Interaction volume radius: 5 \u00c5
Interaction volume height: 15 \u00c5
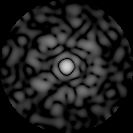
Disorder parameter: 0.8099